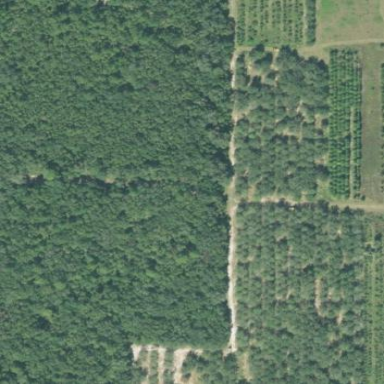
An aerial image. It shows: Plant nursery specializing in trees.